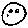
Label: smiley face